Question: I am working on adding drag-able labels on top of a background image, where the labels are images with a transparent background. The images used for the label themselves are transparent, but the Label itself is not transparent in relation to its parent canvas. Since the labels are drag-able, I can't easily use the parent image for label, and paste the transparent image on top.

The dragon is a drag-able label, with a transparent background, but you see that the label itself is not transparent, and covers the canvas image.
The dragon image itself has a transparent background, as the normal background is blue, so I know the issue is with the label transparency.
The desired behavior would be to allow the label to be transparent, so when the image on the label is transparent, the label should show through to the image below.
Here is a minimal example:
'''
from PIL import Image, ImageTk
import numpy as np
import tkinter as tk
#Creates a blue square with a transparent border
blue_square_transparent_border = [[[0,0,0,0]]*100]*10 + [[[0,0,0,0]]*30 + [[0,0,255,255]]*40 + [[0,0,0,0]]*30]*40 + [[[0,0,0,0]]*100]*10
blue_square_transparent_border = np.array(blue_square_transparent_border, dtype='uint8')
#convert numpy array to PIL image
pil_image = Image.fromarray(blue_square_transparent_border)
root = tk.Tk()
root.configure(background='red')
#convert PIL image to tkinter image
tk_image = ImageTk.PhotoImage(pil_image)
#create label
image_label = tk.Label(root, image=tk_image)
image_label.pack()
root.mainloop()
'''
What I would like to see is a blue square, on a red background, with no border. In the above example though, the border of grey appears, as it is the label being seen through the transparent image; it is easy to see this when you resize the window. I suspect if the label were transparent, this would solve my issues.
Any help would be great, Thanks!
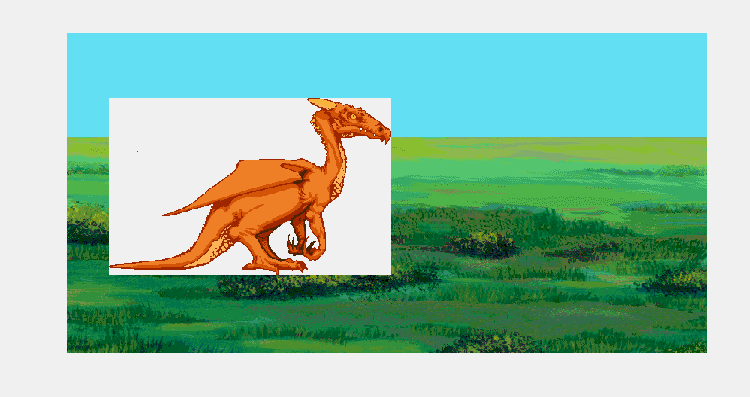
Answer: If you want to drag partially transparent images (like the dragon) over a background image, you can do it with a 'Canvas':
The idea is not to use labels, but the 'create_image' method of the 'Canvas'.
First, display your background image with 'canvas.create_image(0, 0, image=background_image, anchor='nw')', then display all the draggable images with the tag 'draggable': 'canvas.create_image(x, y, image=draggable_image, anchor='nw', tag='draggable')'. Finally, bind the tag 'draggable' to mouse events.
Here is an example:
'''
import tkinter as tk
import numpy as np
from PIL import Image, ImageTk
# drag callbacks
dragged_item = None
current_coords = 0, 0
def start_drag(event):
global current_coords
global dragged_item
result = canvas.find_withtag('current')
if result:
dragged_item = result[0]
current_coords = canvas.canvasx(event.x), canvas.canvasy(event.y)
else:
dragged_item = None
def stop_drag(event):
dragged_item = None
def drag(event):
global current_coords
xc, yc = canvas.canvasx(event.x), canvas.canvasy(event.y)
dx, dy = xc - current_coords[0], yc - current_coords[1]
current_coords = xc, yc
canvas.move(dragged_item, dx, dy)
#Create pictures
blue_square_transparent_border = [[[0,0,0,0]]*100]*10 + [[[0,0,0,0]]*30 + [[0,0,255,255]]*40 + [[0,0,0,0]]*30]*40 + [[[0,0,0,0]]*100]*10
blue_square_transparent_border = np.array(blue_square_transparent_border, dtype='uint8')
pil_image = Image.fromarray(blue_square_transparent_border)
background_data = np.zeros((200, 400, 4))
background_data[:, :, 0] = 255 * np.ones((200, 400))
background_data[:, :, 3] = 255 * np.ones((200, 400))
background_data = np.array(background_data, dtype='uint8')
pil_image_bg = Image.fromarray(background_data)
# create GUI
root = tk.Tk()
background_image = ImageTk.PhotoImage(pil_image_bg)
tk_image = ImageTk.PhotoImage(pil_image)
canvas = tk.Canvas(root, width=400, height=200)
canvas.pack()
# bind 'draggable' tag to mouse events
canvas.tag_bind('draggable', '<ButtonPress-1>', start_drag)
canvas.tag_bind('draggable', '<ButtonRelease-1>', stop_drag)
canvas.tag_bind('draggable', '<B1-Motion>', drag)
# display pictures
canvas.create_image(0, 0, image=background_image, anchor='nw')
canvas.create_image(0, 0, image=tk_image, anchor='nw', tag='draggable')
root.mainloop()
'''